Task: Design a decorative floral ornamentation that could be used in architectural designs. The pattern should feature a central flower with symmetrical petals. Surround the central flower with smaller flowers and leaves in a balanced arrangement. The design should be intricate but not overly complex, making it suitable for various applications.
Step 1315:
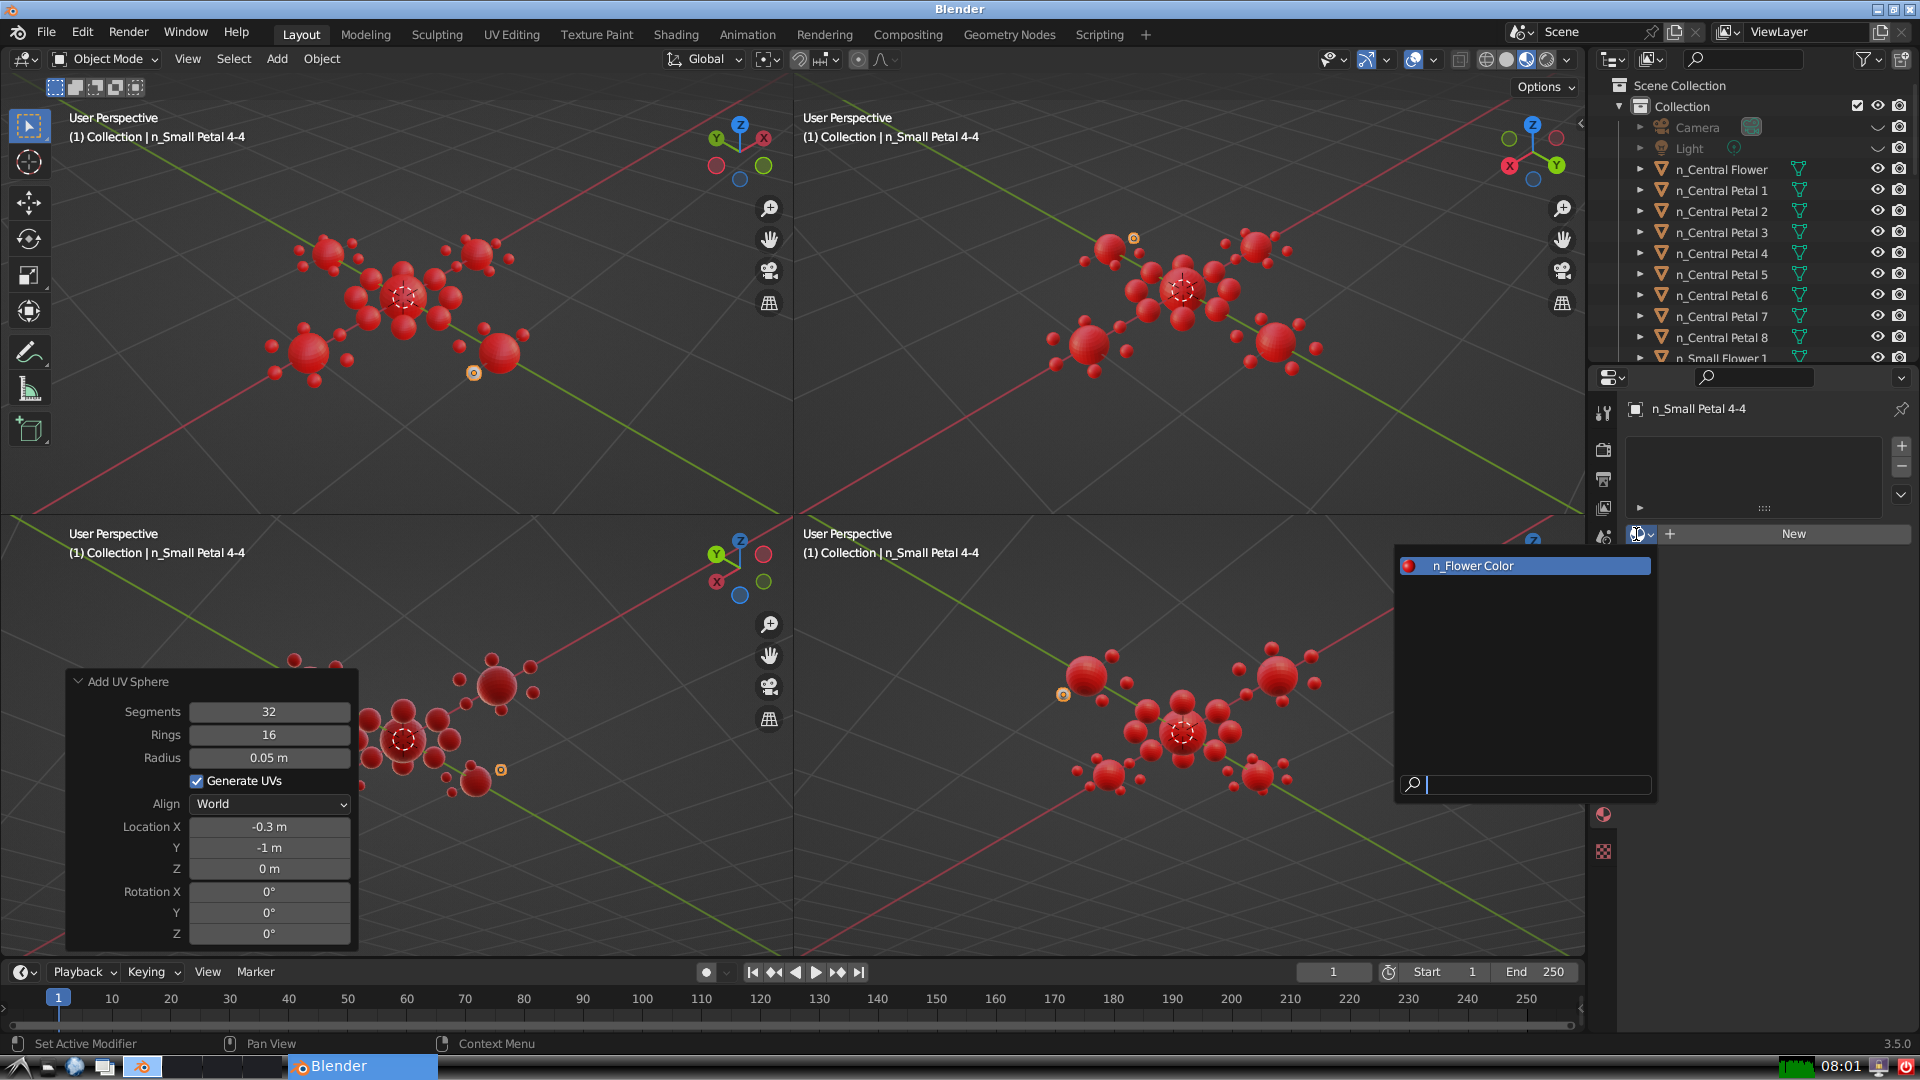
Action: input_text: n_Flower Color